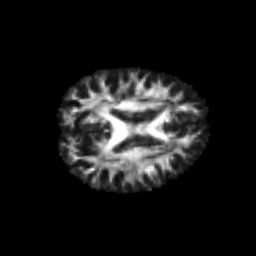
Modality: FA
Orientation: axial
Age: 25
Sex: male
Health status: healthy